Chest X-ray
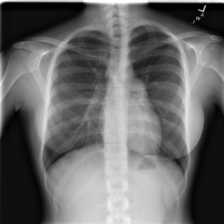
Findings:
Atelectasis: negative
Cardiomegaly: negative
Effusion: negative
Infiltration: negative
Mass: negative
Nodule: negative
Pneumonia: negative
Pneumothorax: negative
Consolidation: negative
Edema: negative
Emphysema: negative
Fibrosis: negative
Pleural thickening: negative
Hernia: negative